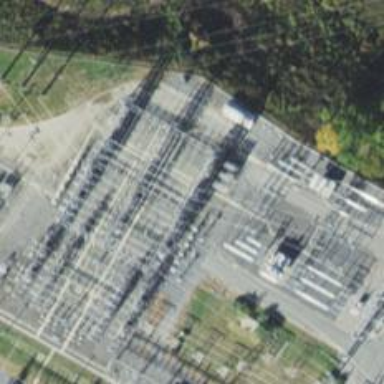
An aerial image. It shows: Switch for power supply.